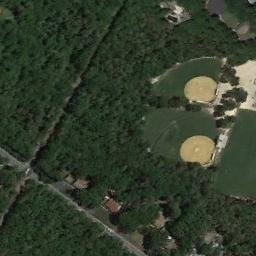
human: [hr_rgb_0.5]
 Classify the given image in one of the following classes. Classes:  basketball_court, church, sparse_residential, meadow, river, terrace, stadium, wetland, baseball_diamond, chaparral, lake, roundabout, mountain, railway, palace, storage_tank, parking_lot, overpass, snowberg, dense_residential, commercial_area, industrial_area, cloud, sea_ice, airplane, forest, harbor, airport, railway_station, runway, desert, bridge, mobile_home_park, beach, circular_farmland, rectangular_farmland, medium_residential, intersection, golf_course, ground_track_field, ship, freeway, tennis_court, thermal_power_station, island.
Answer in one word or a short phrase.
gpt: baseball_diamond